Field crop: tomato
Growth stage: 1
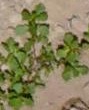
Species: portulaca